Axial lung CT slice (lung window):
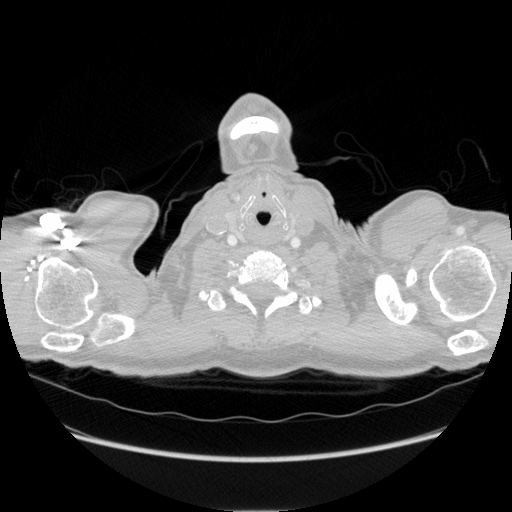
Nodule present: no